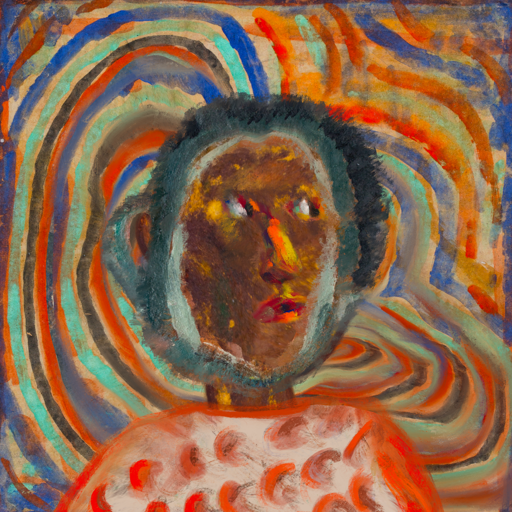
Background: Sisters, Head And Neck Side: Comrade, Face Side: An_Impression, Bust: Rupkatha, Hair Side: Boggyland, Head Accessory: Blank, Second Necklace: Blank, Necklace: Blank, Baby: Blank